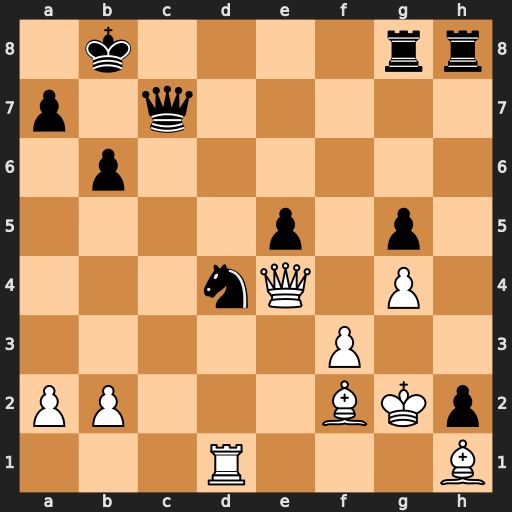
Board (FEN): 1k4rr/p1q5/1p6/4p1p1/3nQ1P1/5P2/PP3BKp/3R3B
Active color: w
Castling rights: -
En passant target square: -
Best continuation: Rxd4 exd4 Bg3